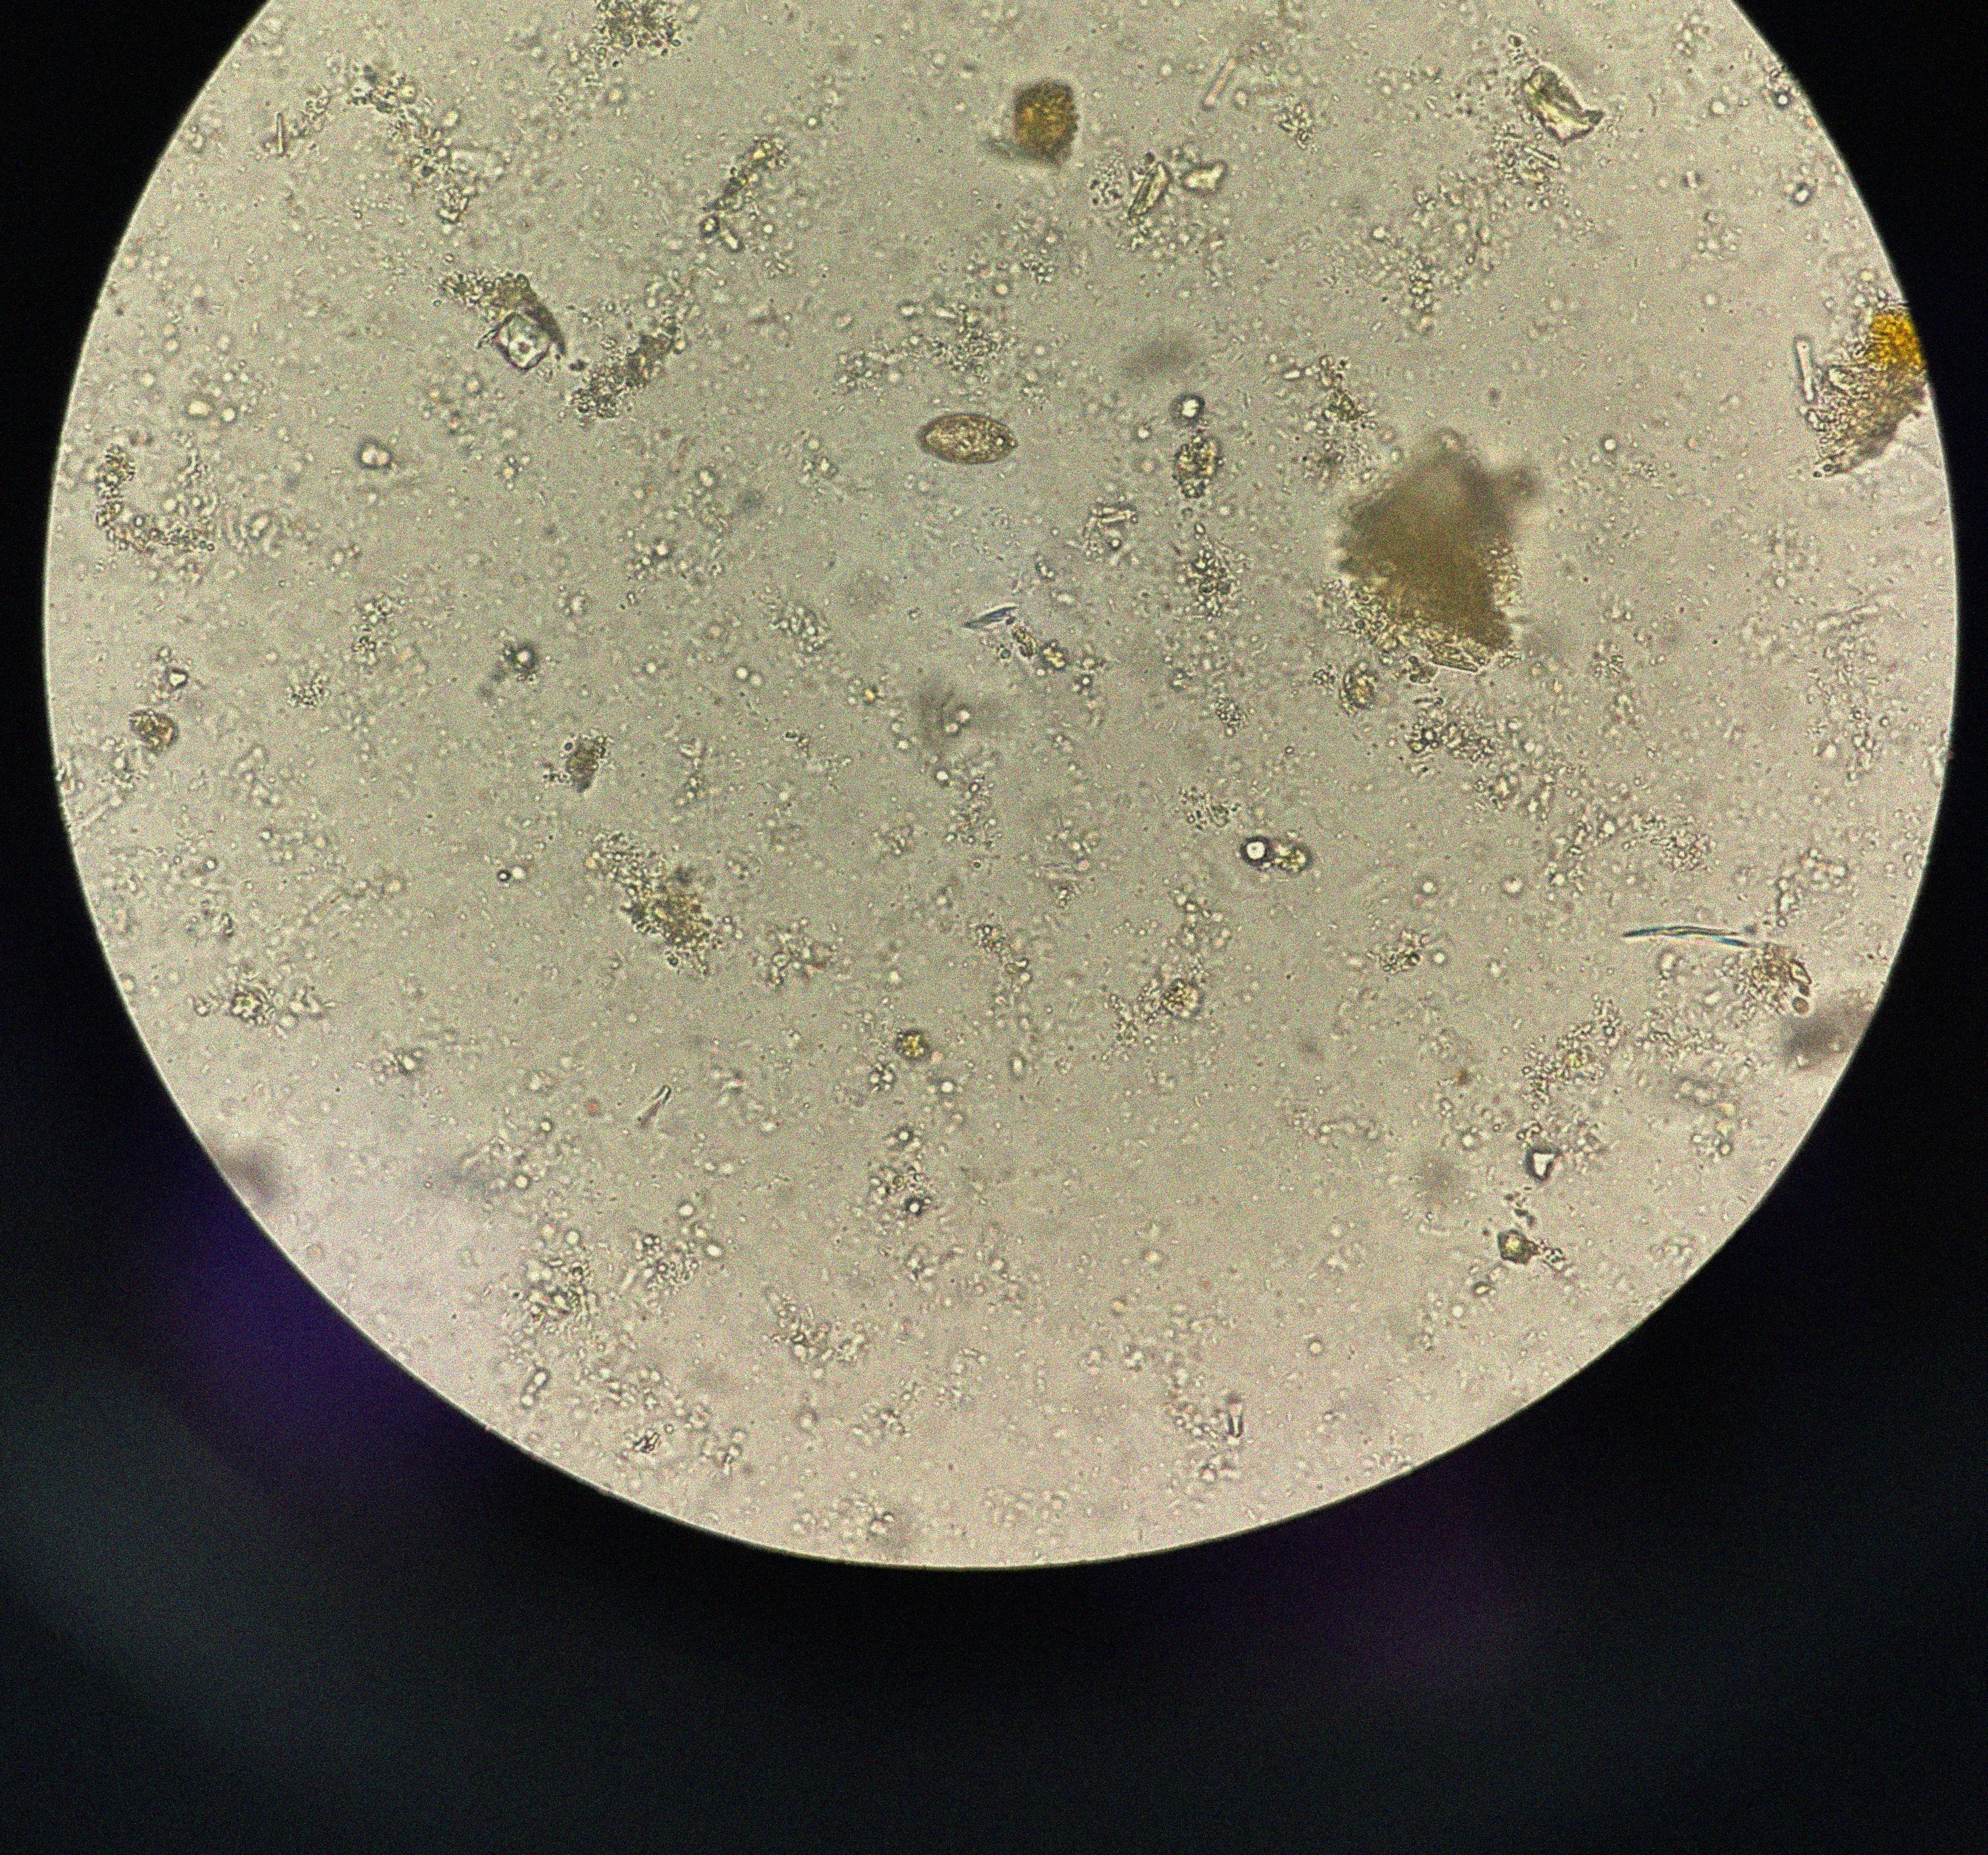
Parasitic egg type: Opisthorchis viverrine